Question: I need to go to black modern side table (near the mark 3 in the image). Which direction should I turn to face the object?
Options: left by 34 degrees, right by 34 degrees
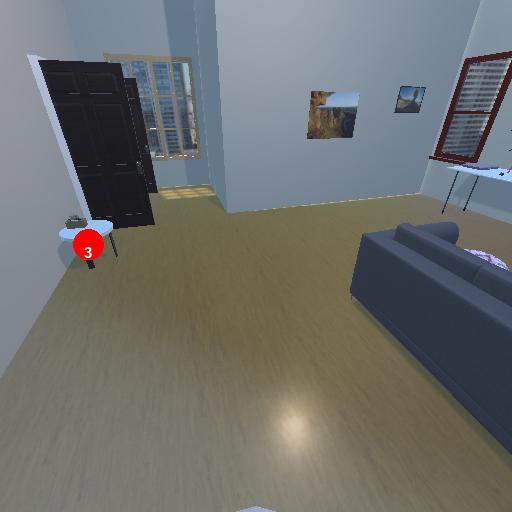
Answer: left by 34 degrees